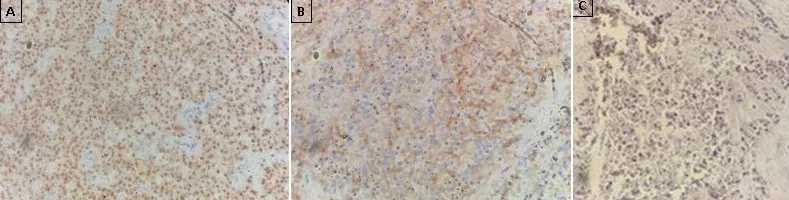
The tumor expressed the beta-catenin [A] and CD56 [B]. CD99 which is a particular dot-like intracytoplasmatic marker, was highly expressed [C].
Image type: pathology (immunostaining)